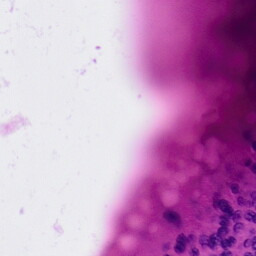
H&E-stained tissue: Colon